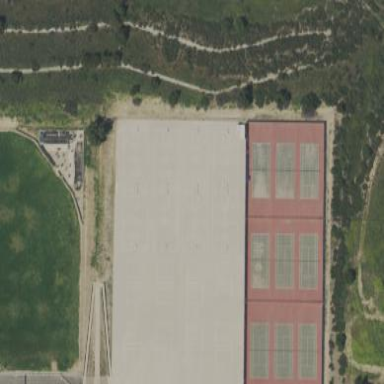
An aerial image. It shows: Basketball court located in leisure land pitch.